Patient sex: F
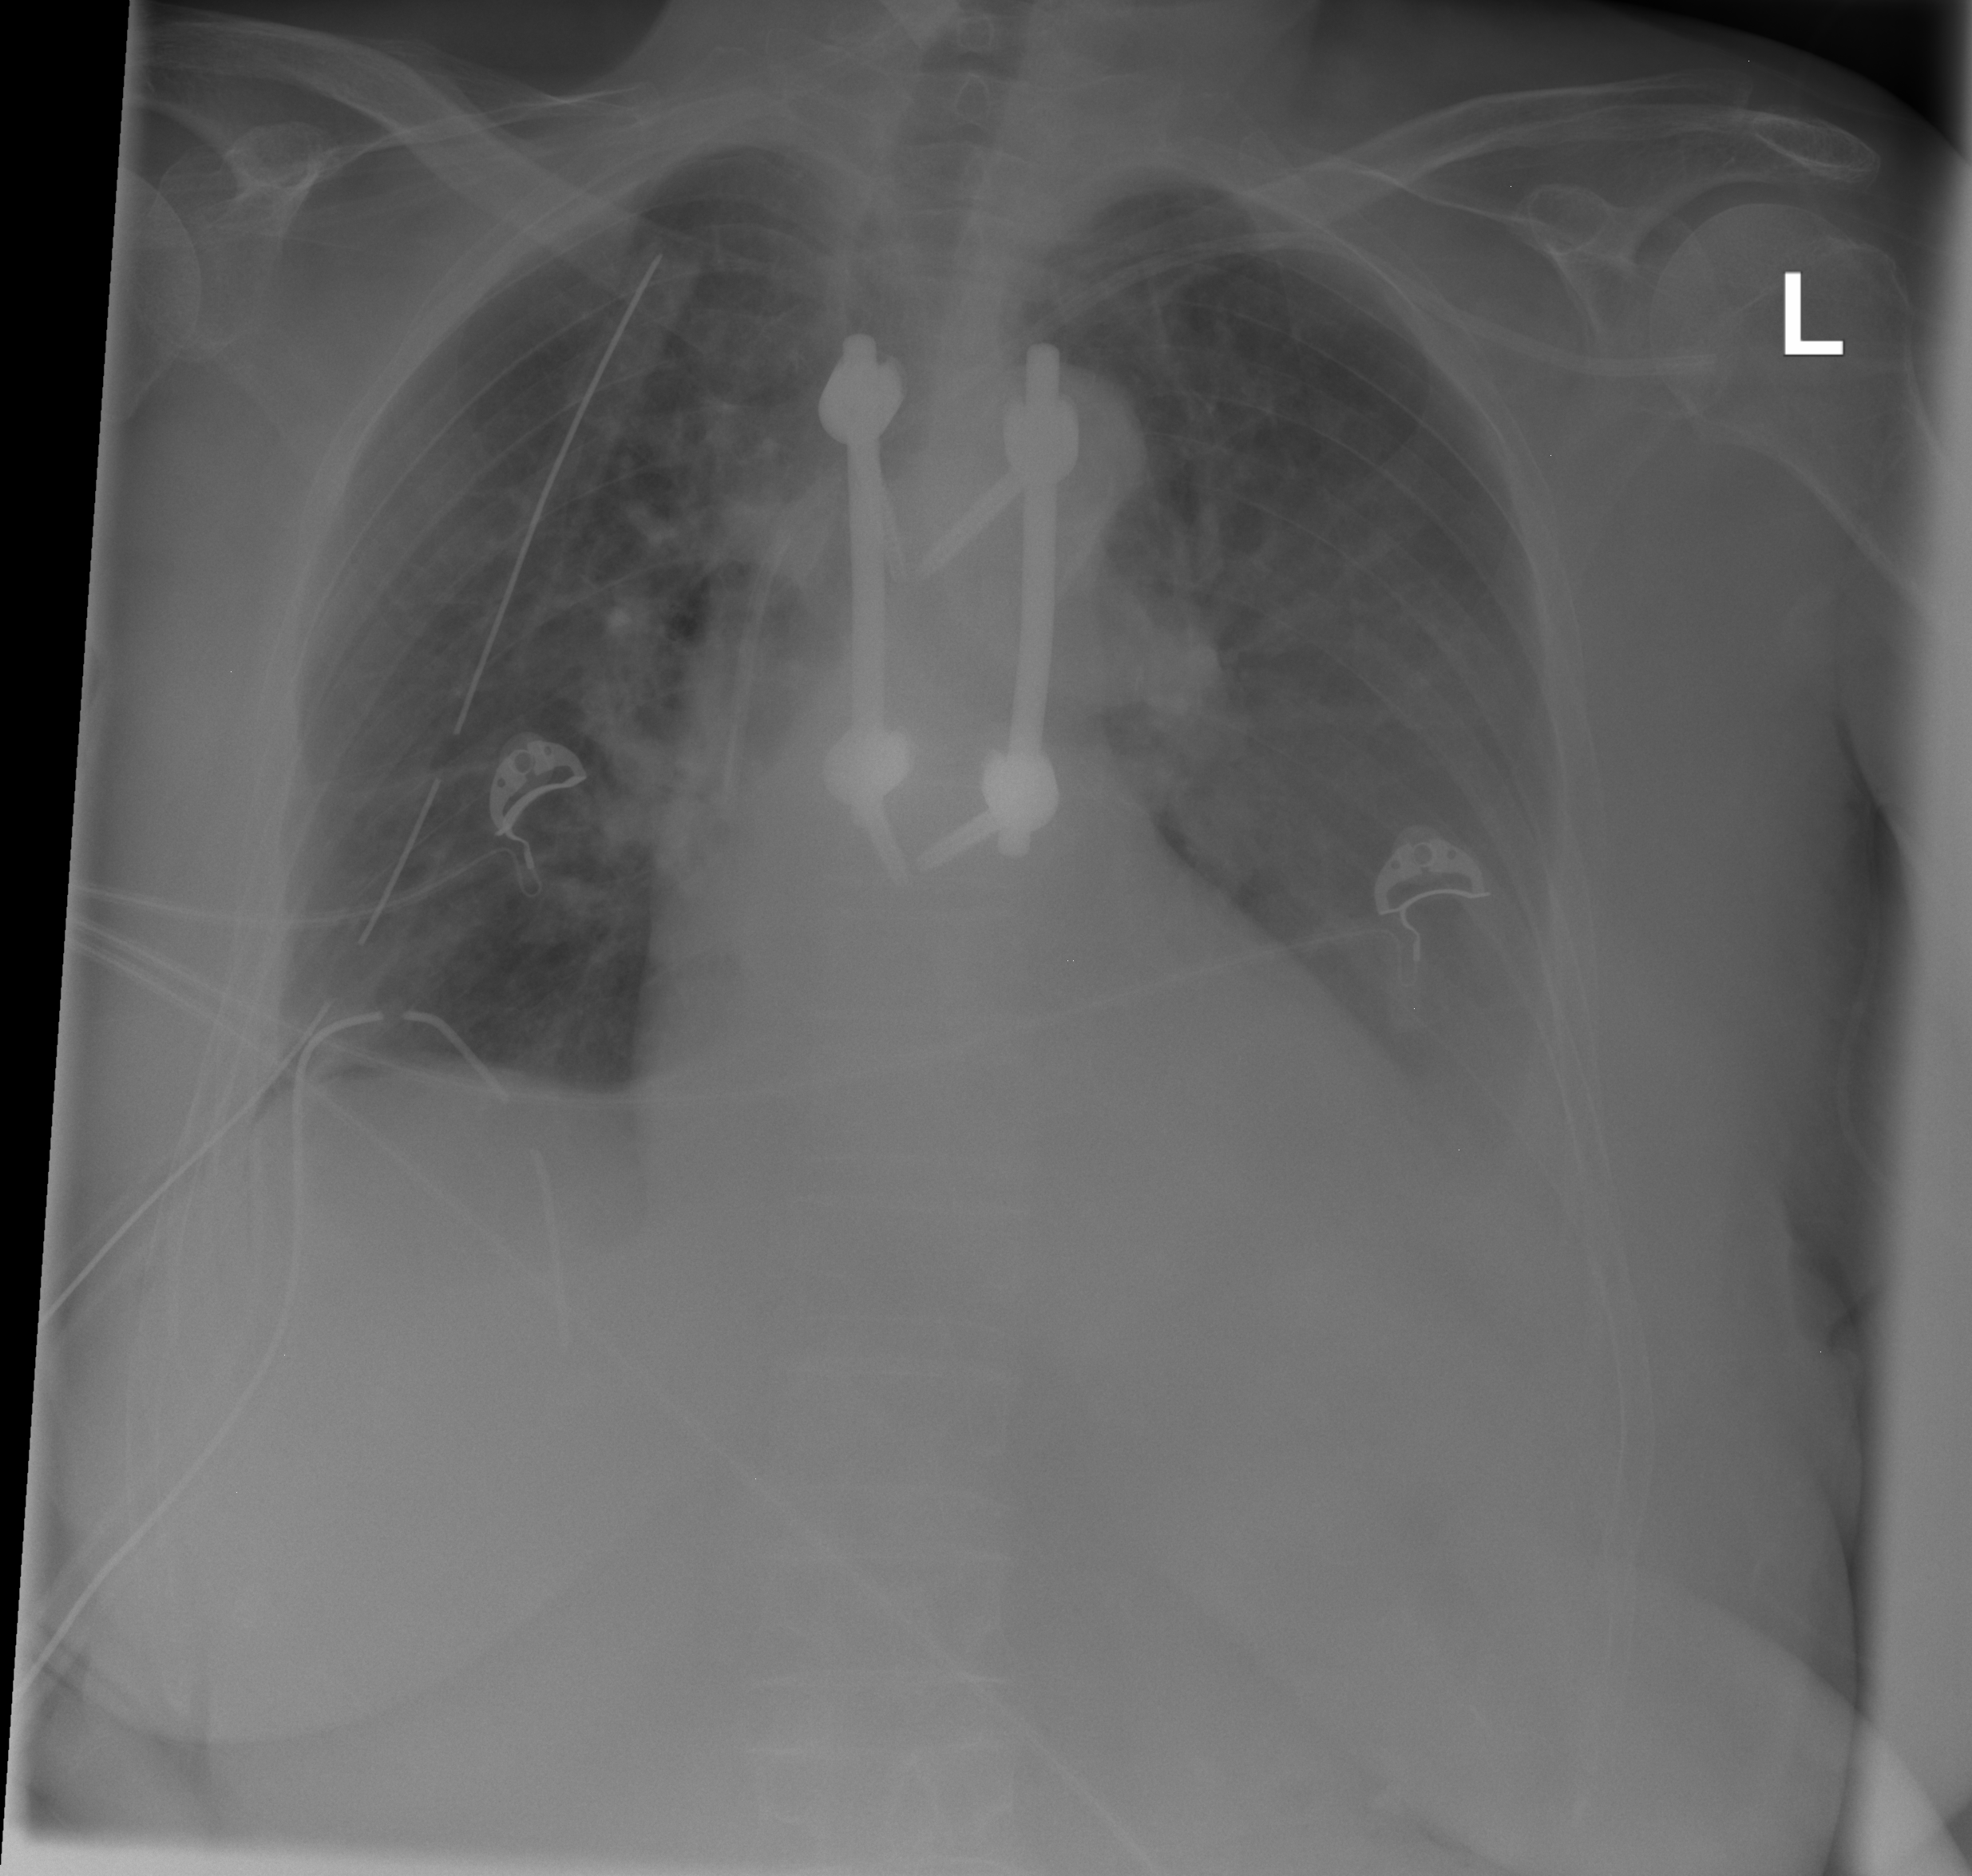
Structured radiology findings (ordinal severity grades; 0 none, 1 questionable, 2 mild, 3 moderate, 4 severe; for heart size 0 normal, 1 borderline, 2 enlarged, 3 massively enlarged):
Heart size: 0
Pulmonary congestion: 1
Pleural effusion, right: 1
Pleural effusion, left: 2
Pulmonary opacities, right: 0
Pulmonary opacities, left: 0
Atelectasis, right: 1
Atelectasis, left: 1